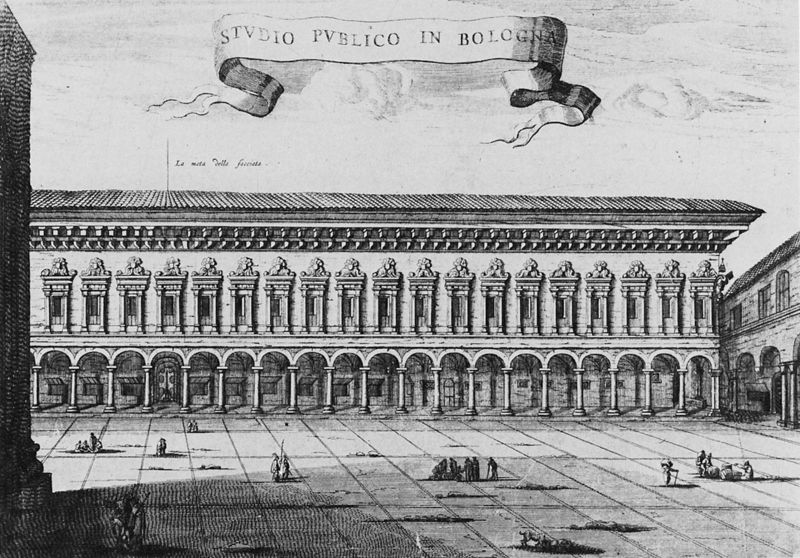
Titel: Fassade des Archiginnasio (Stich des Jan Blaau)
Künstler: A. Morandi
Standort: Bologna (EU - I)
Schlagwörter: schatten, menschen, fenster, säule, säulen, tür, zeichnung, dach, gebäude, haus, architektur, renaissance, schrift, bogen, fassade, perspektive, venedig, giebel, grafik, platz, pilaster, rundbogen, staffage, galerie, gruppen, bögen, gang, palast, radierung, stich, schwarzweiß, text, arkaden, fries, florenz, kupferstich, wiederholung, säulenhalle, säulengang, studio, latein, universität, bologna, schriftband, architekturstudie, signoria, publico, studio publico in bologna